Question: What is the car type?
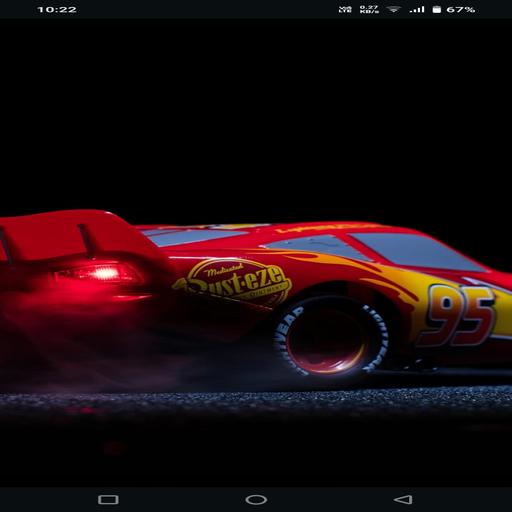
Answer: A racecar